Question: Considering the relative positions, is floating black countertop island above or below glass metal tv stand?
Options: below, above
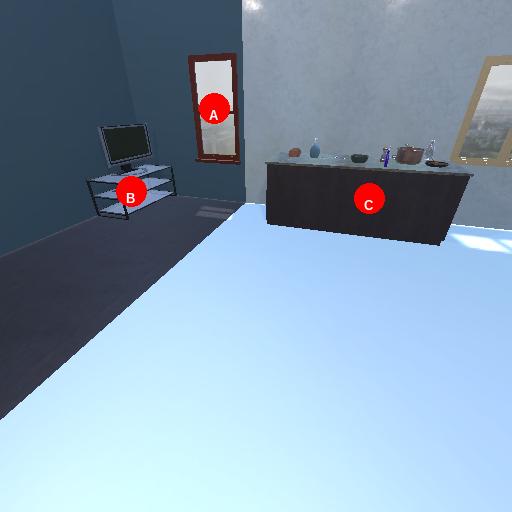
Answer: below